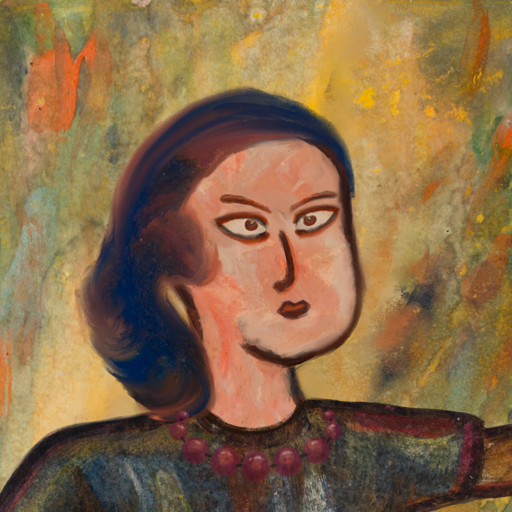
Background: Comrade, Head And Neck Side: Roy_Bahadur, Face Side: Roy_Bahadur, Bust: Mosgoul, Hair Side: Mother_And_Son_Son, Head Accessory: Blank, Second Necklace: Blank, Necklace: Irani_2, Baby: Blank